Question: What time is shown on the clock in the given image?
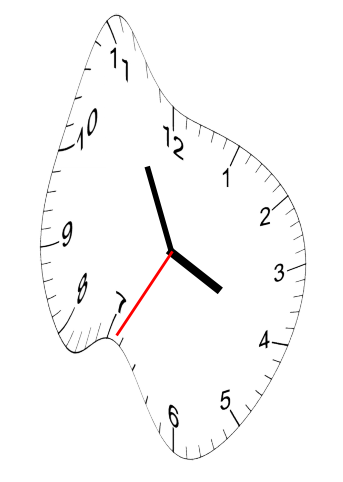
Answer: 03:55:35